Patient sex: F
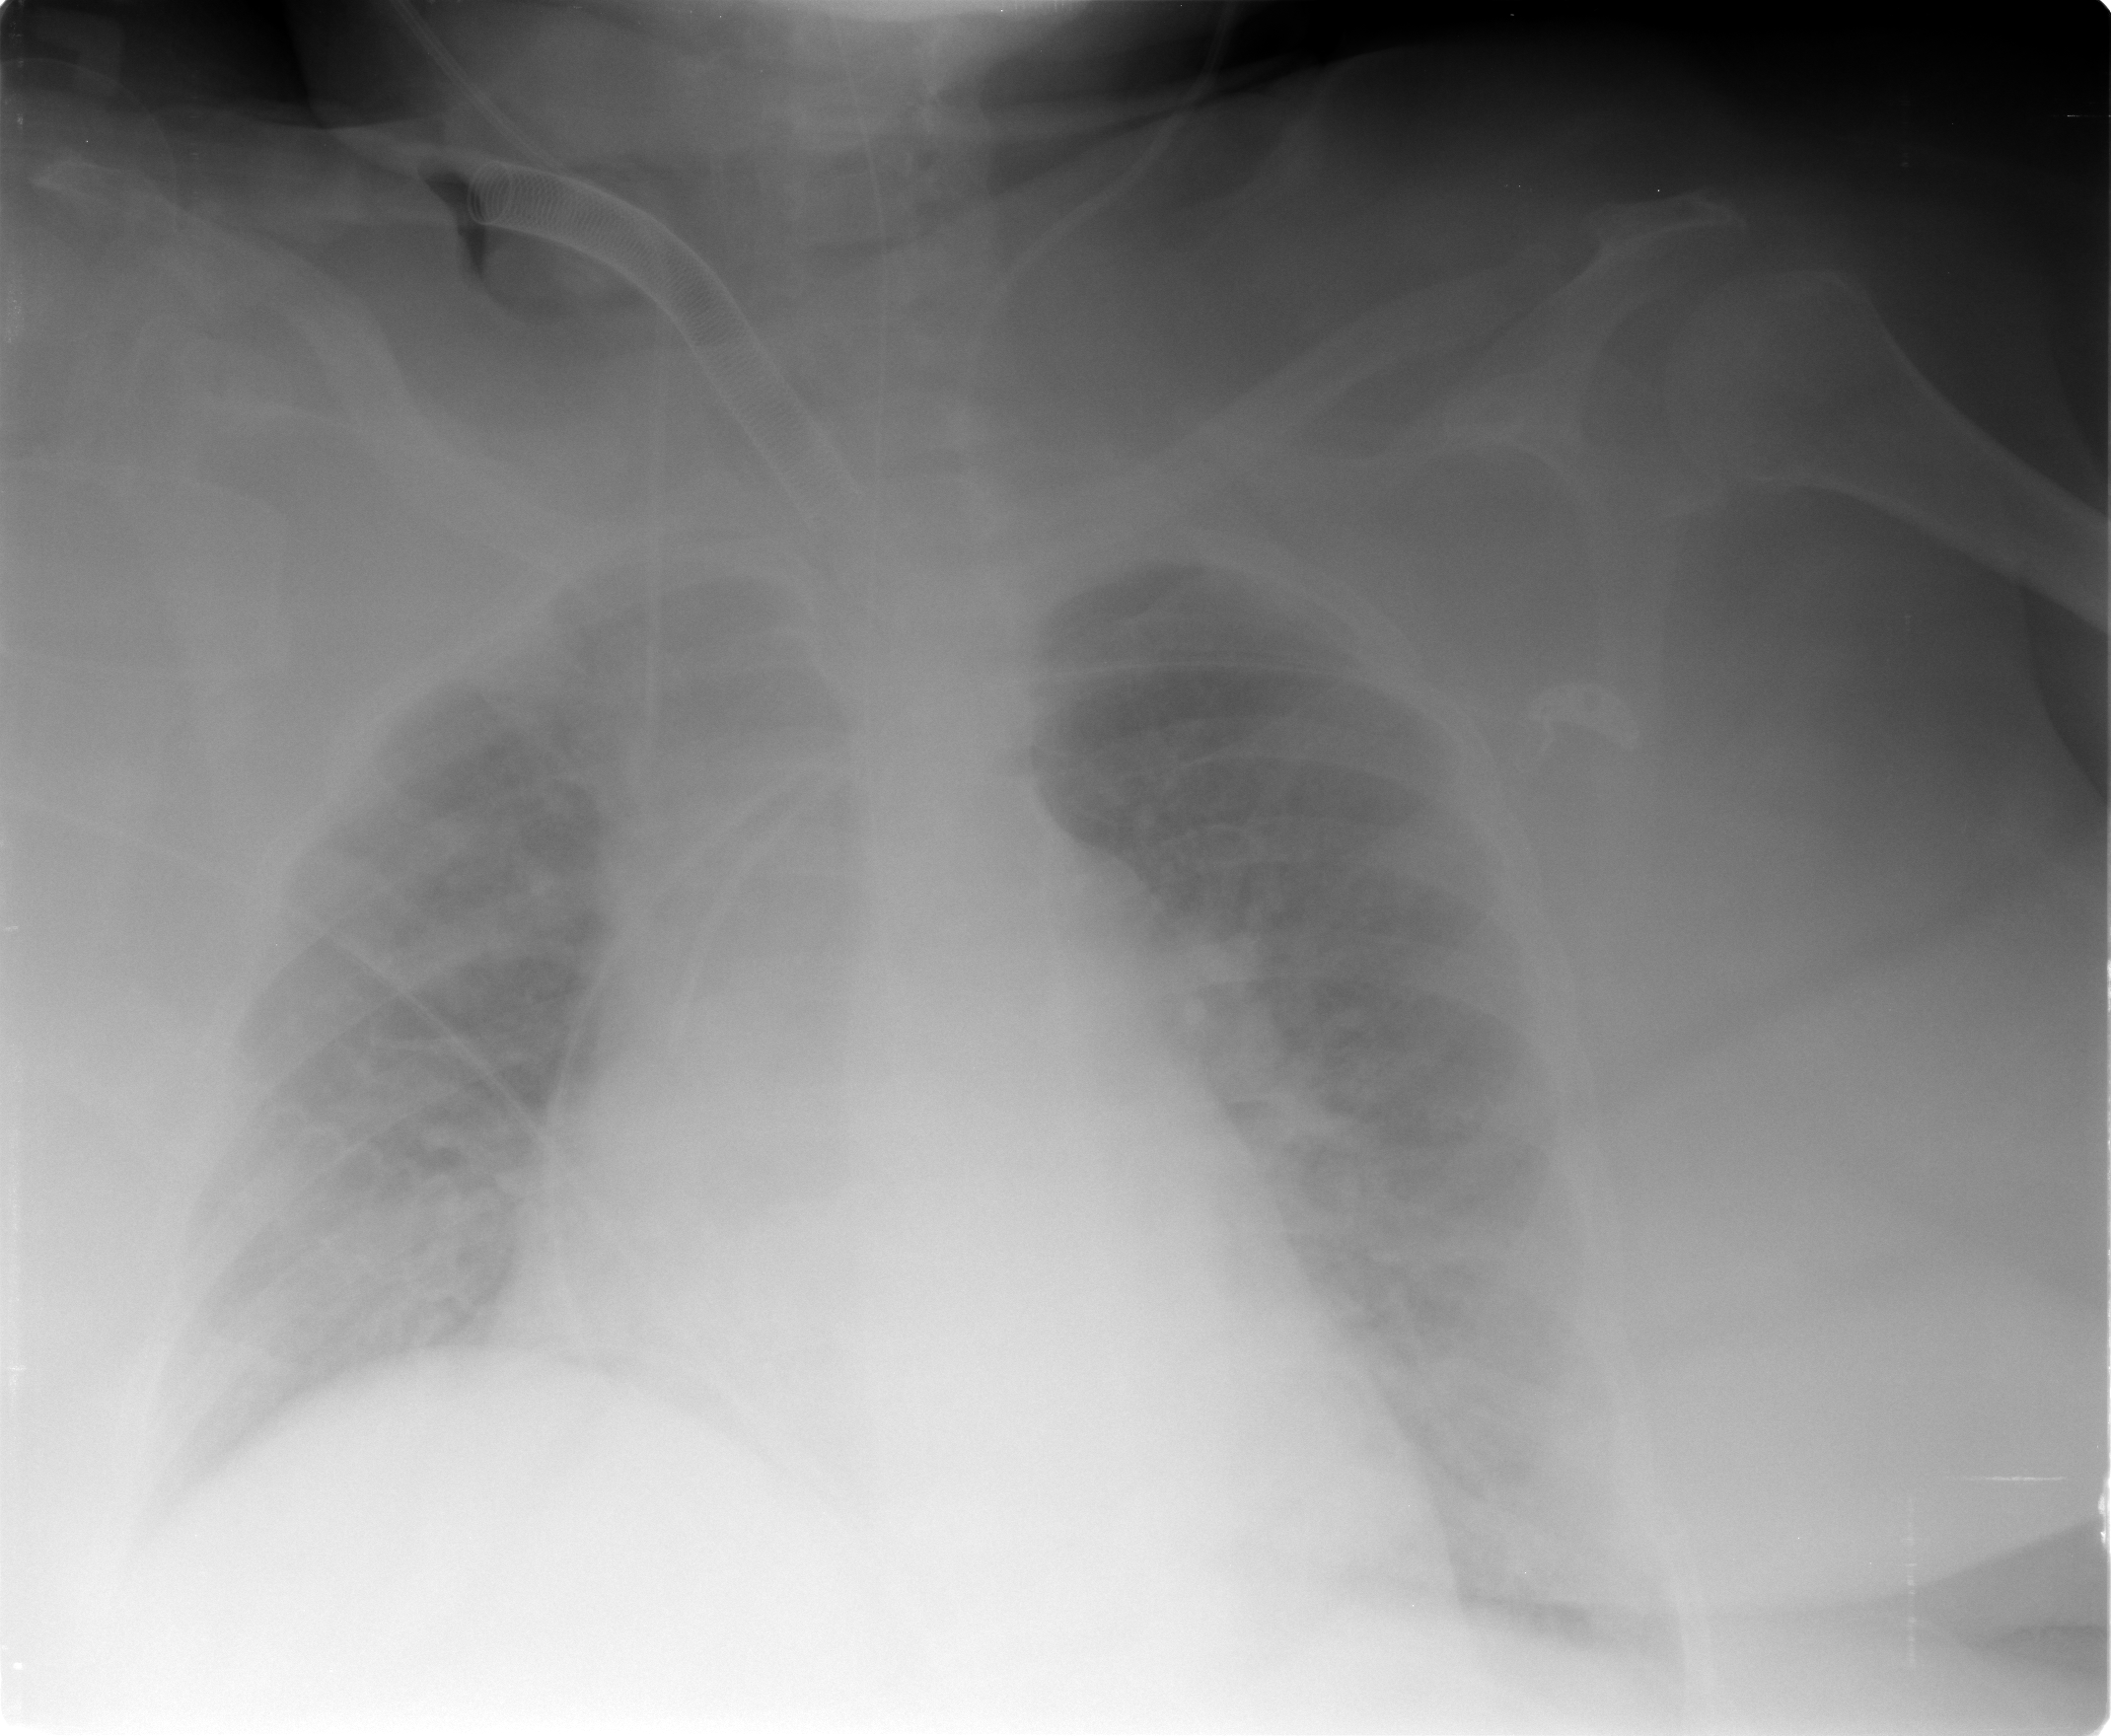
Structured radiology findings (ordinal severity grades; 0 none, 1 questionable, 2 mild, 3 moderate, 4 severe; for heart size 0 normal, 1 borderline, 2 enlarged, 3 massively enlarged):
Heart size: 2
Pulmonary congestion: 2
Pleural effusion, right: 1
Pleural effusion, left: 1
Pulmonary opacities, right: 0
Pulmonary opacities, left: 3
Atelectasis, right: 2
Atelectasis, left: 2